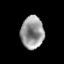
Tissue: prostate
Cell type: T cells
Senescence score: 0.2695
Nuclear area (px): 735
Mean DAPI intensity: 151.155